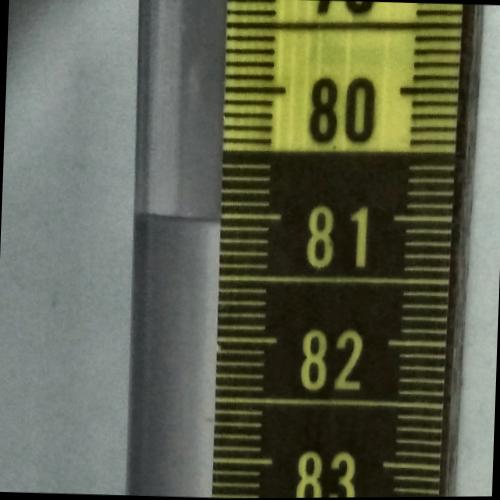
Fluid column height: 81.0 cm